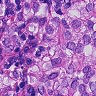
Metastatic tissue present: yes